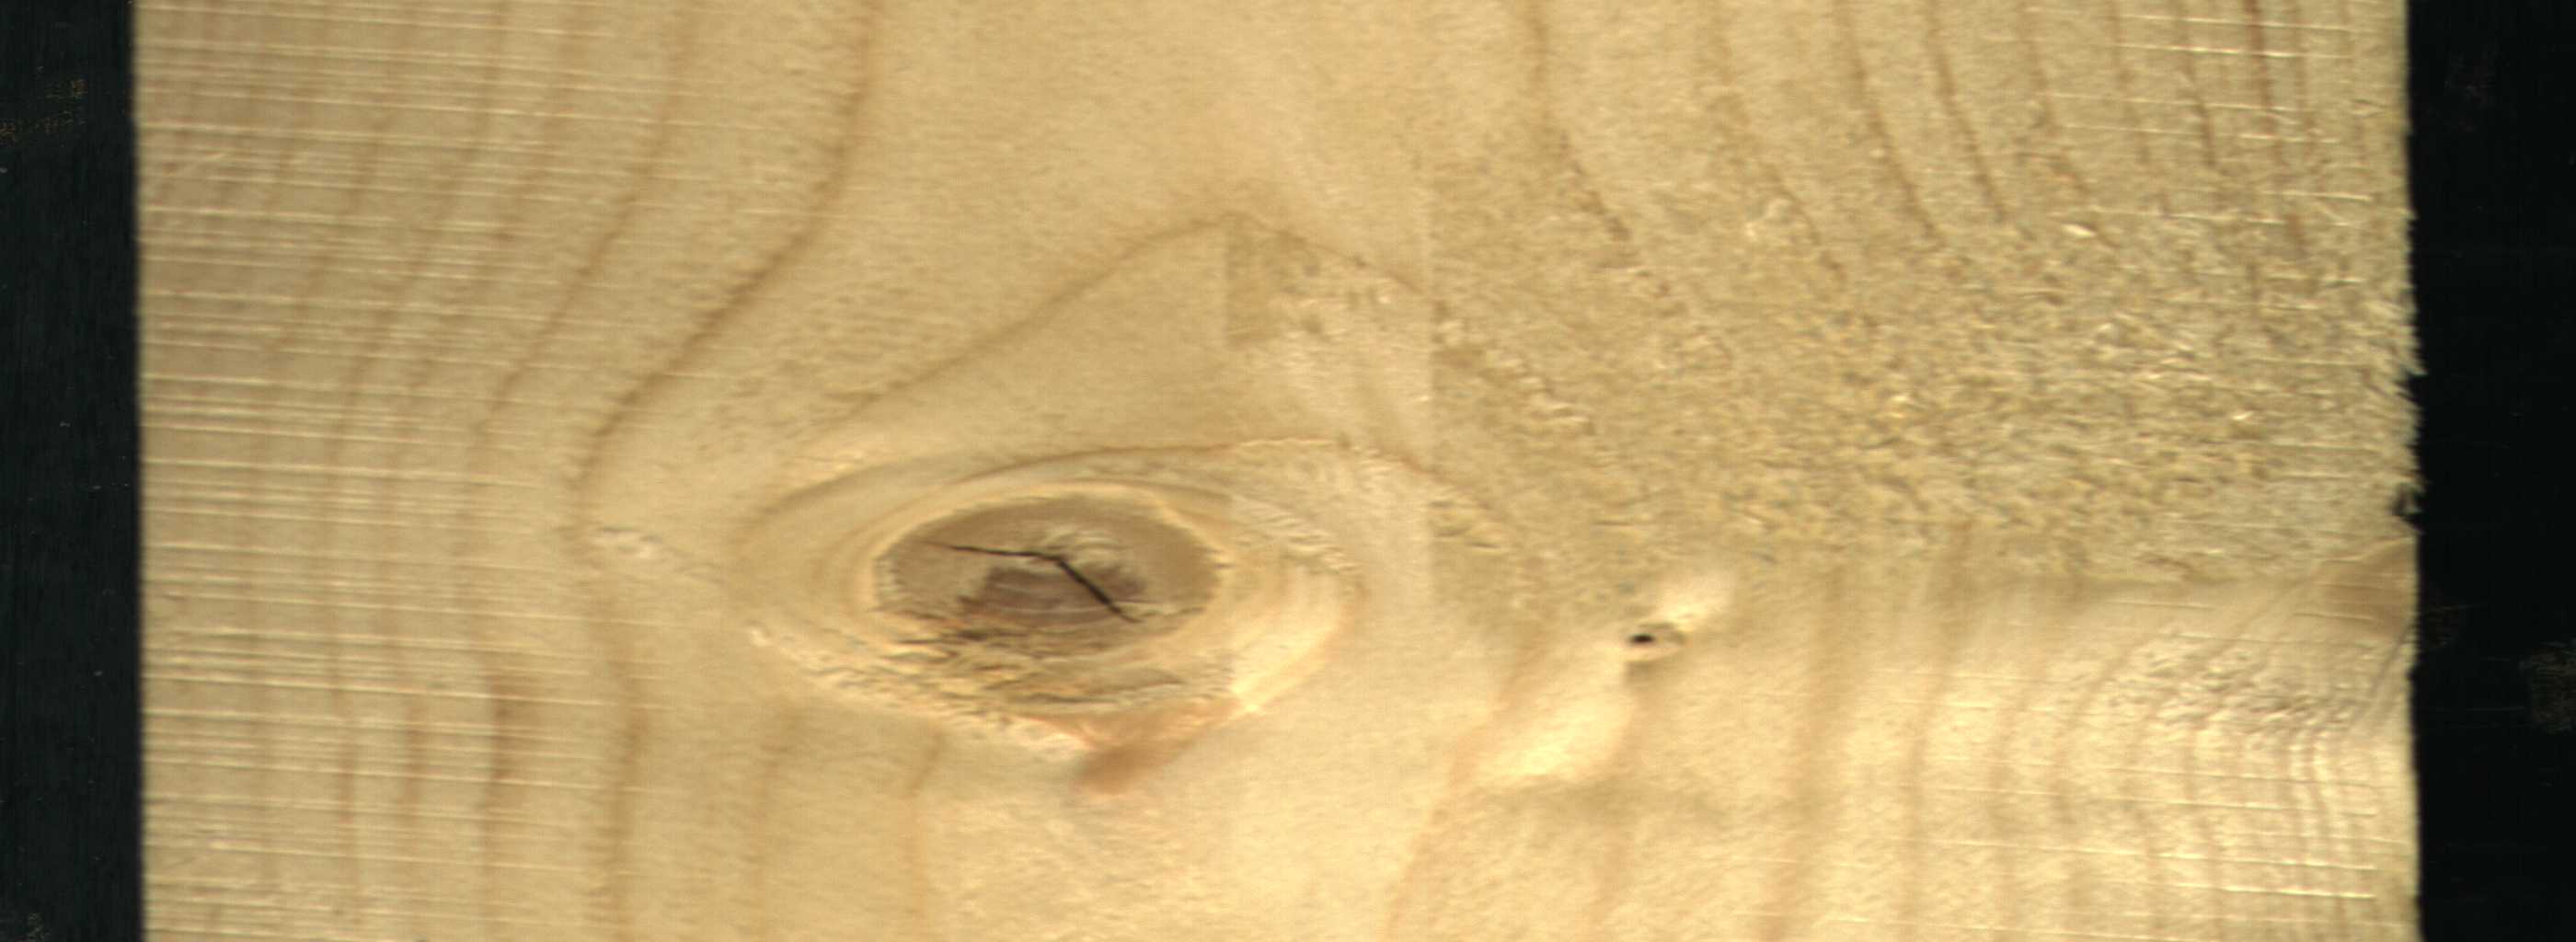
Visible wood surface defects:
knot_with_crack
Dead_Knot